Interaction volume radius: 10 \u00c5
Interaction volume height: 25 \u00c5
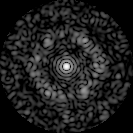
Disorder parameter: 0.7582